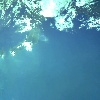
Label: water